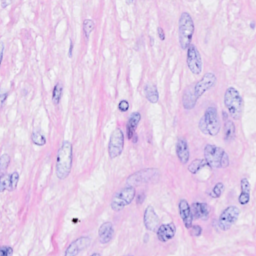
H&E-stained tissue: Breast